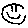
Label: smiley face